Aerial crown-view tile of a tropical tree (Barro Colorado Island, Panama), acquired 20241014:
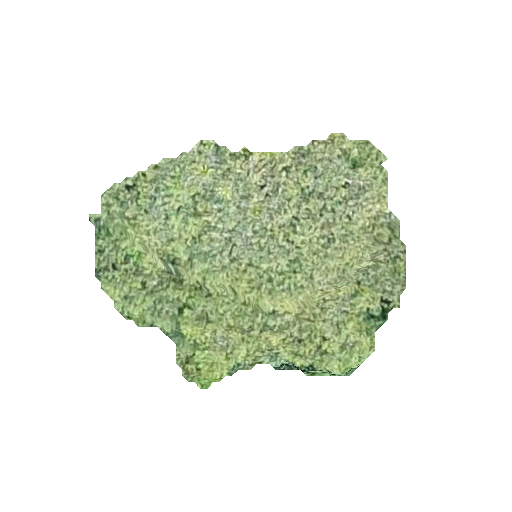
Species: Luehea seemannii
GBIF accepted scientific name: Luehea seemannii
Crown area: 92.255 m²